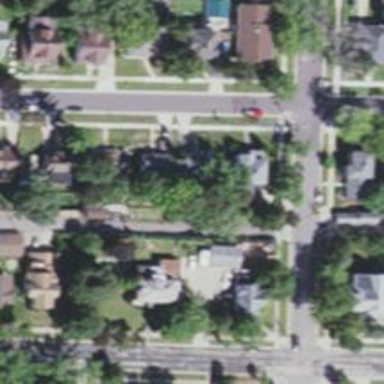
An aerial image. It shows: Alley classified as service road.